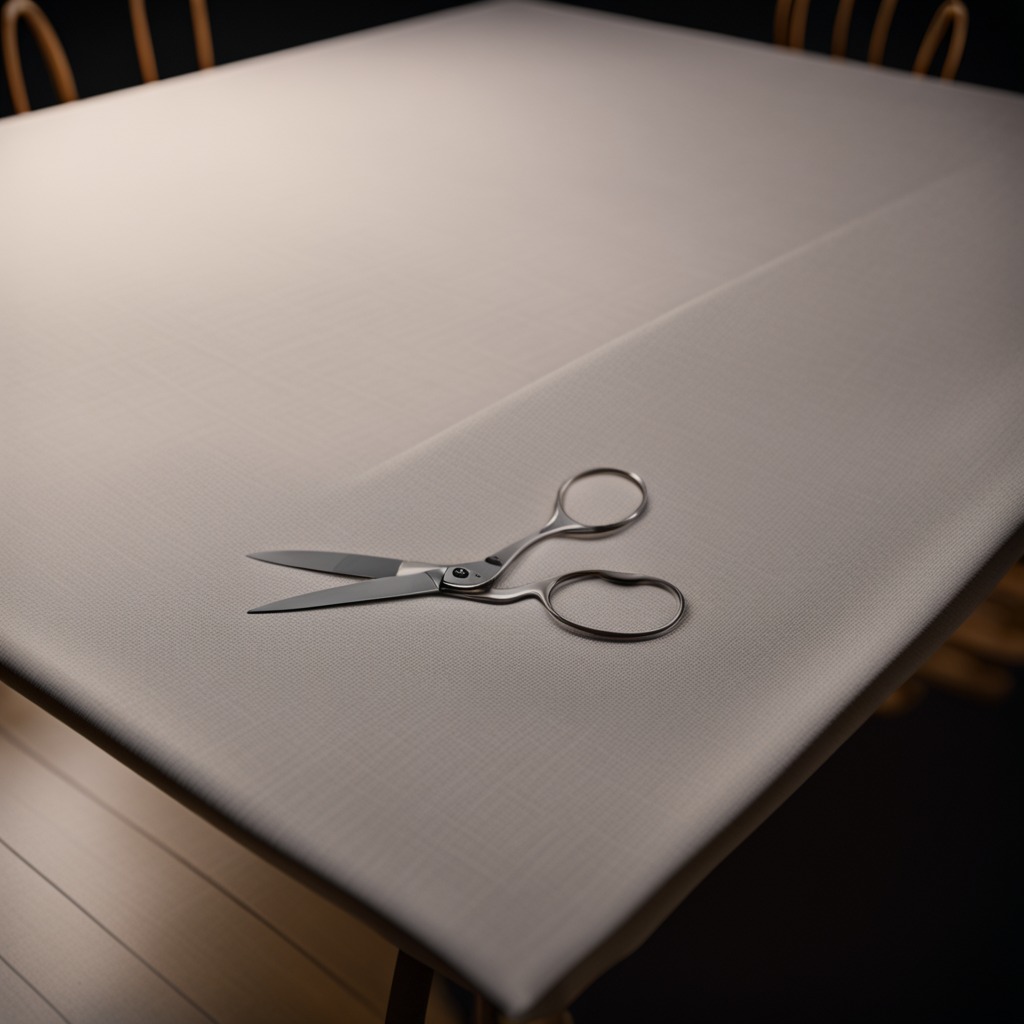
A scissor is lying on the wooden table.